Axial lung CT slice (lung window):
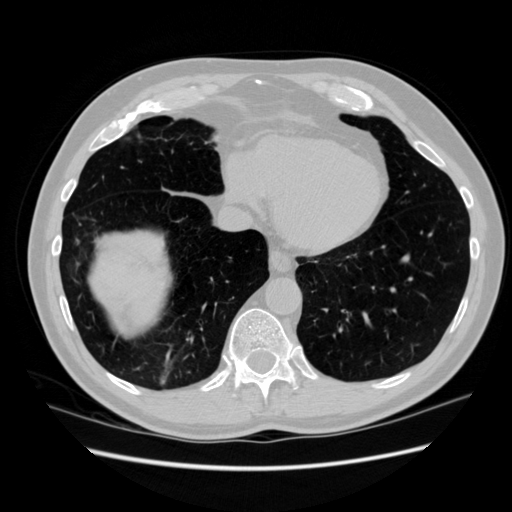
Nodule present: no